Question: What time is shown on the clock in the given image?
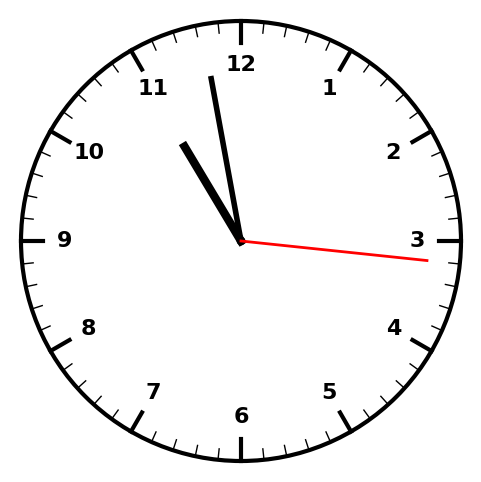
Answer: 10:58:16